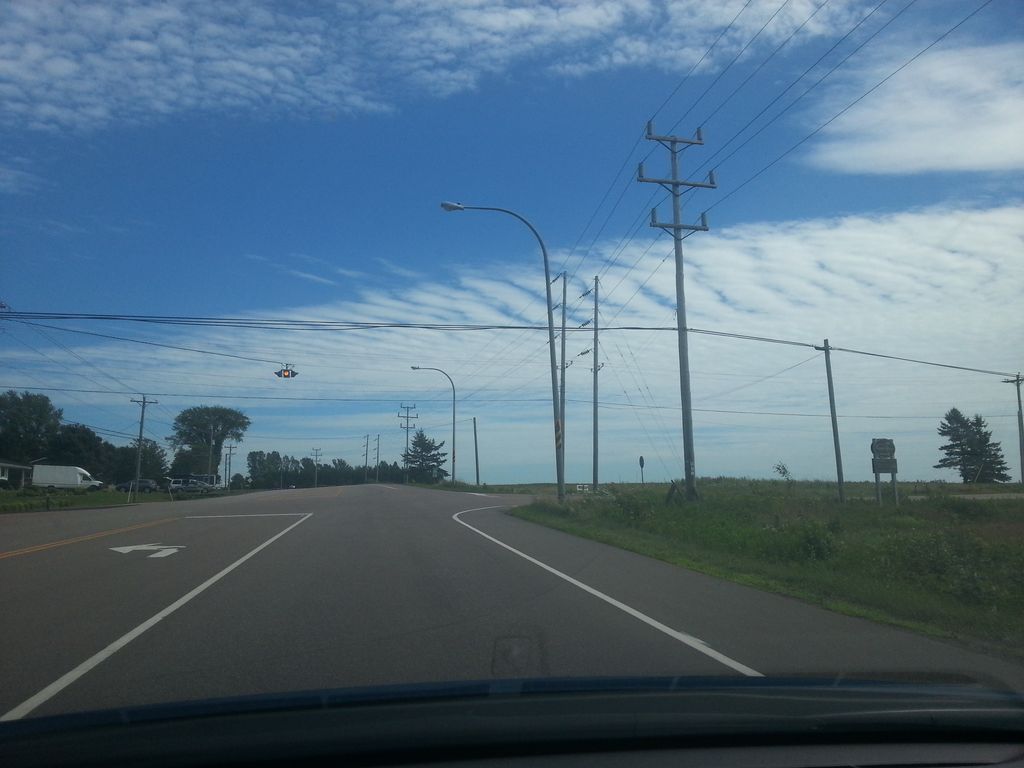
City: charlottetown